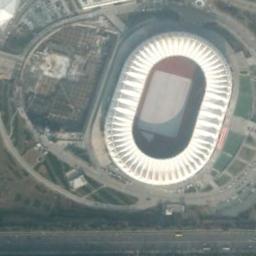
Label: stadium